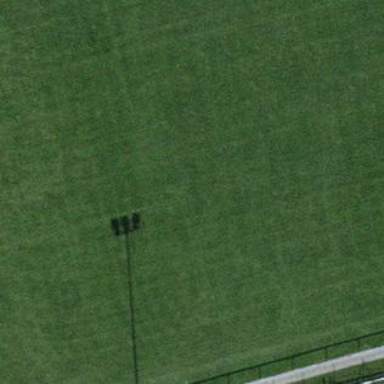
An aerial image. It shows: Soccer pitch designated for leisure and sports activities.